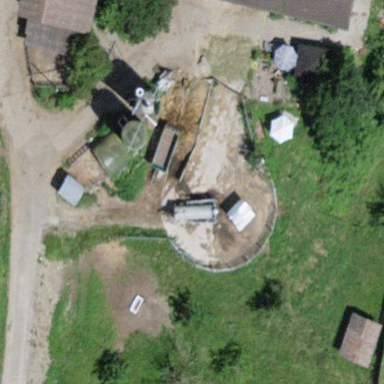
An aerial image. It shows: Building with storage tank.